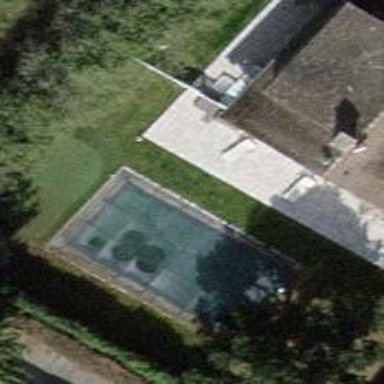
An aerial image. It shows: Swimming pool located in leisure land.